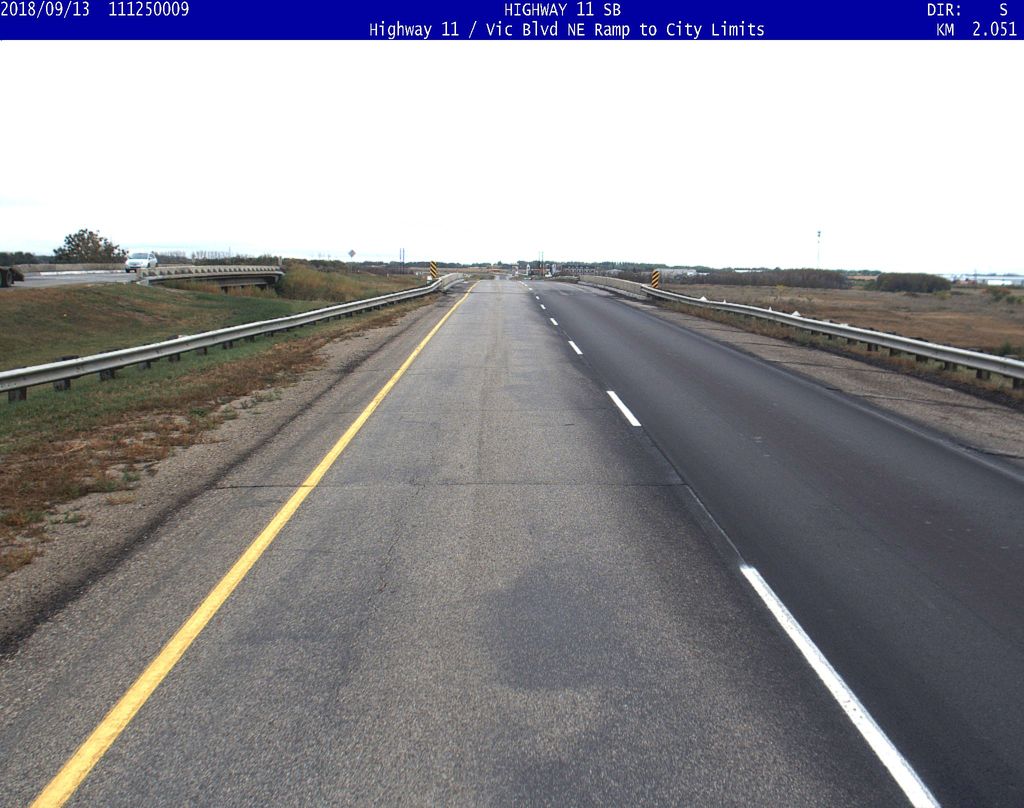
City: saskatoon